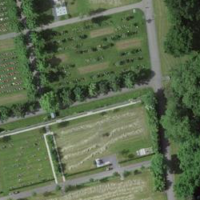
EUNIS habitat code: 53
Species observed at this site:
Papilio machaon
Graphosoma italicum
Macroglossum stellatarum
Argynnis paphia